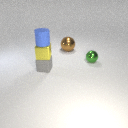
small gray rubber cube below small yellow metal cube